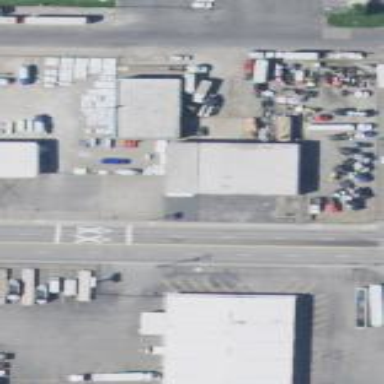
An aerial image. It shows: Car shop.